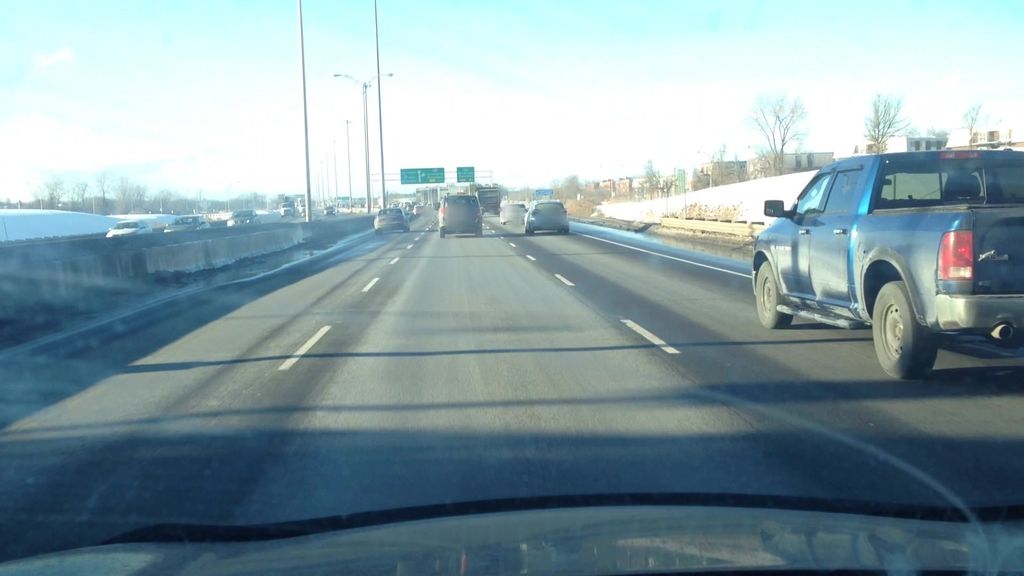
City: montreal